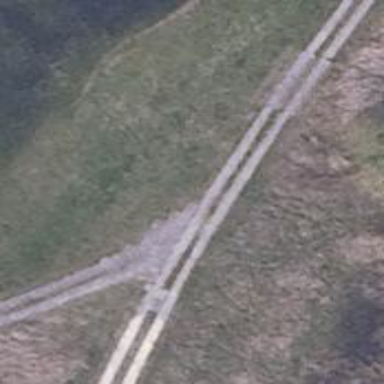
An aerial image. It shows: High-quality track road with concrete lanes.